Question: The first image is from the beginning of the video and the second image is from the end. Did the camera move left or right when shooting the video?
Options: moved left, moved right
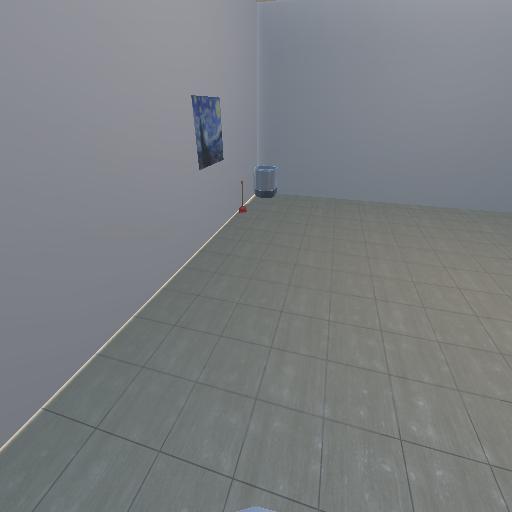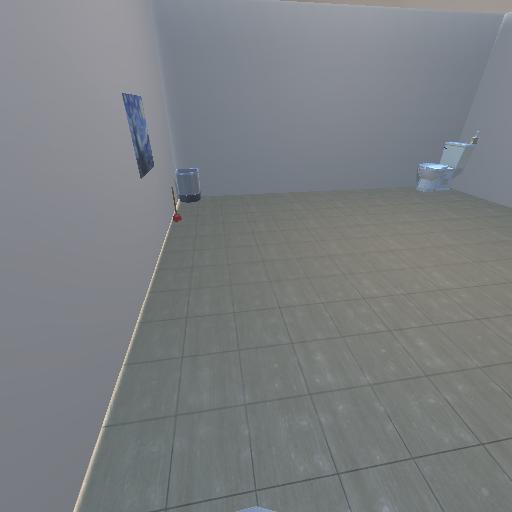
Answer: moved left